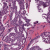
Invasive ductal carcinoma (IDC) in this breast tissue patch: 0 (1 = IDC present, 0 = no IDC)